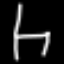
Label: chair